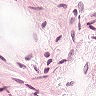
Metastatic tissue present: no